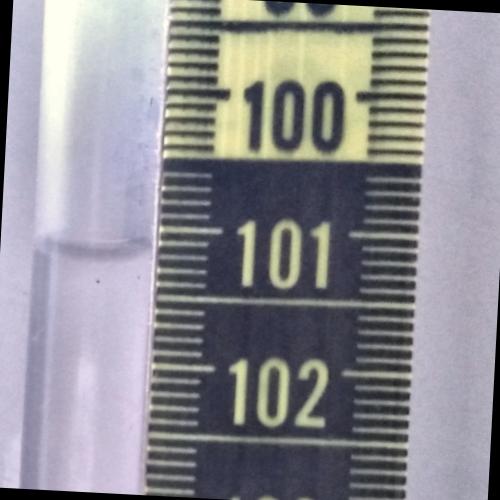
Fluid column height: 101.2 cm